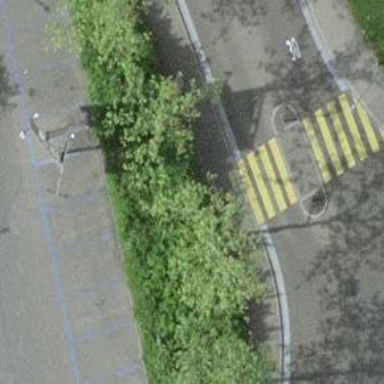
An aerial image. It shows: Kerb barrier.